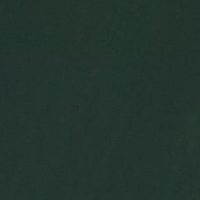
EUNIS habitat code: 15
Species observed at this site:
Centaurea scabiosa